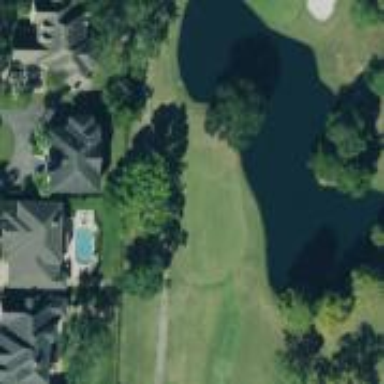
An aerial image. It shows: Pond serving as water hazard on golf course.